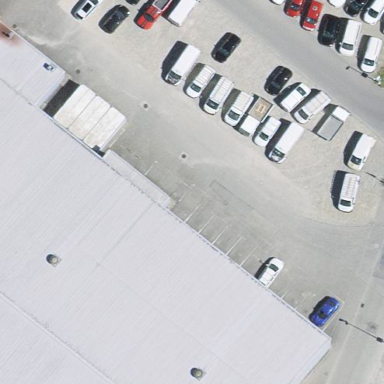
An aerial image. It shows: Parking area with surface.